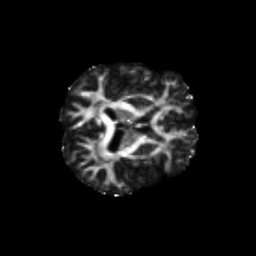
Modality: FA
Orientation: axial
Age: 57
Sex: male
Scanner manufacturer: siemens
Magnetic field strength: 3 T
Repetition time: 4.71 s
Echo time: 0.0906 s